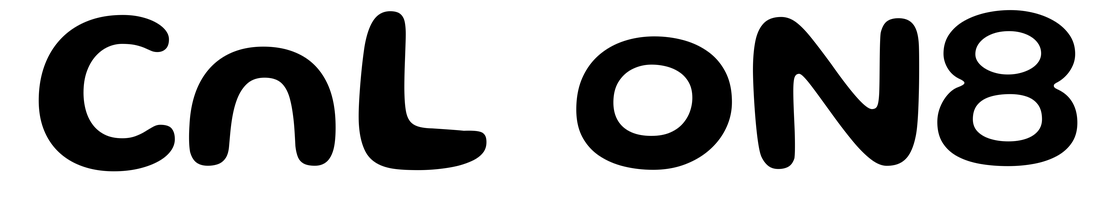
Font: Gluten_Medium